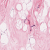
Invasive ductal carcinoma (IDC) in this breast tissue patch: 0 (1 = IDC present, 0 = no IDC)